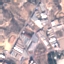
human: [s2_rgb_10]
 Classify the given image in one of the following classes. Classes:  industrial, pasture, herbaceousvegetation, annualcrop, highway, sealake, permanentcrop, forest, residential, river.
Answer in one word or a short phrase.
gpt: Industrial